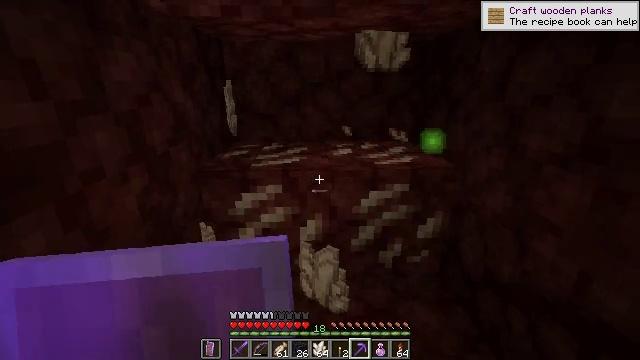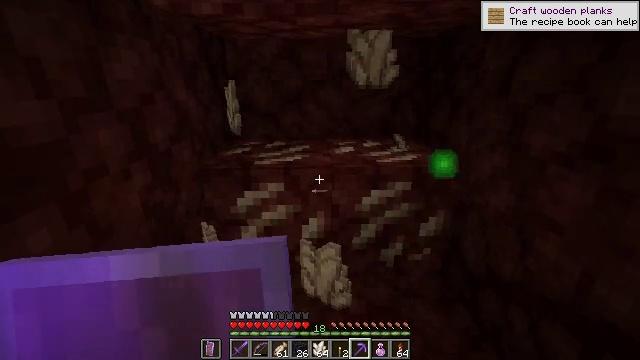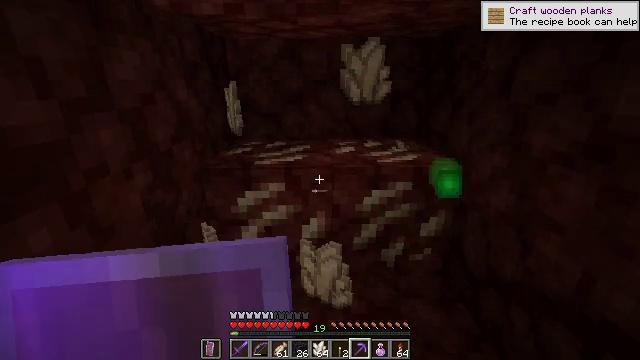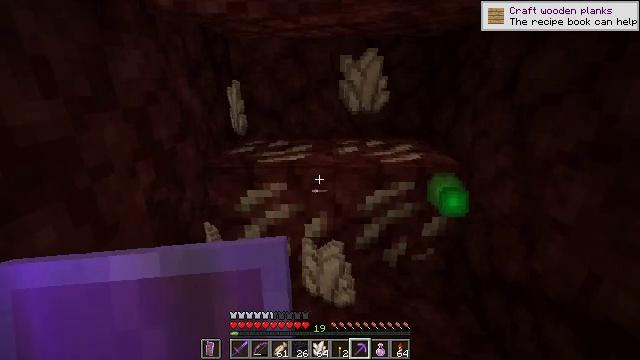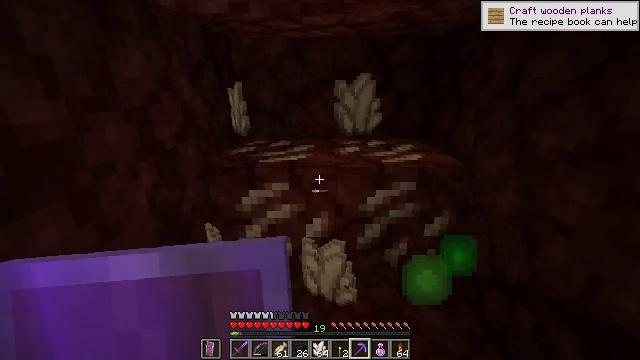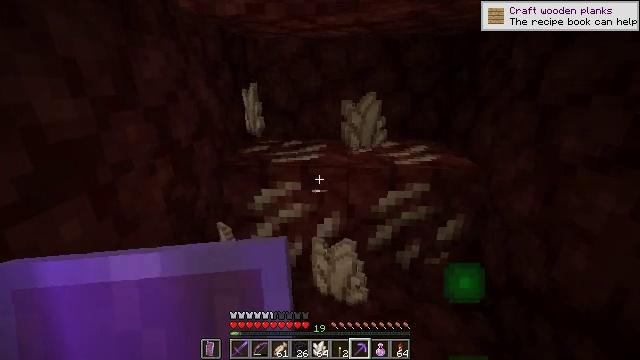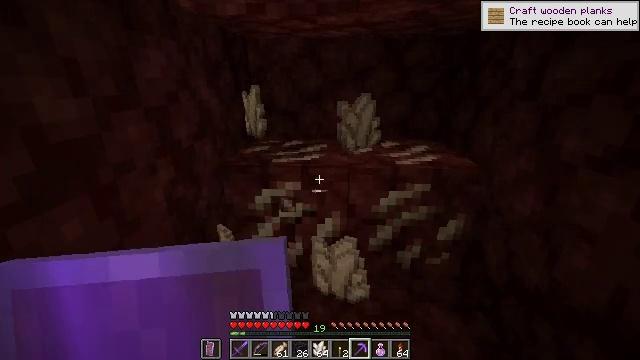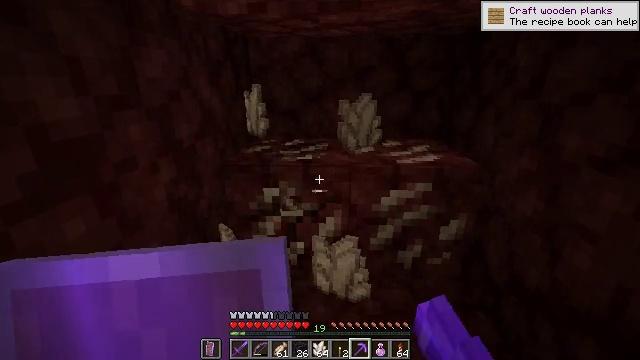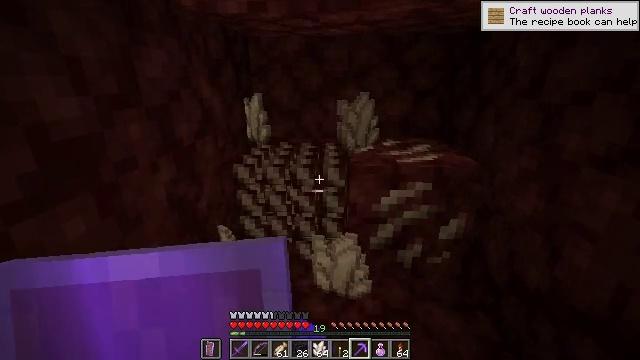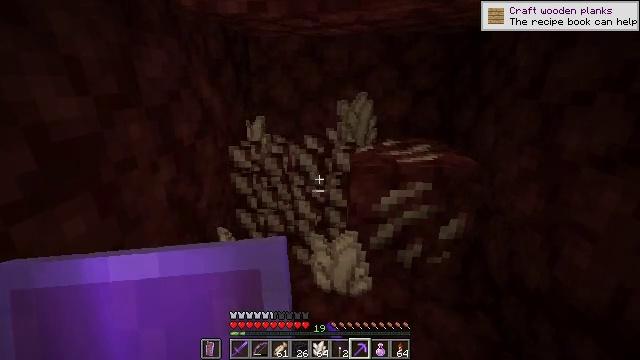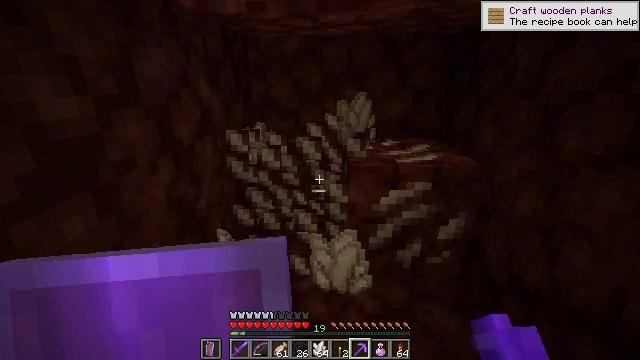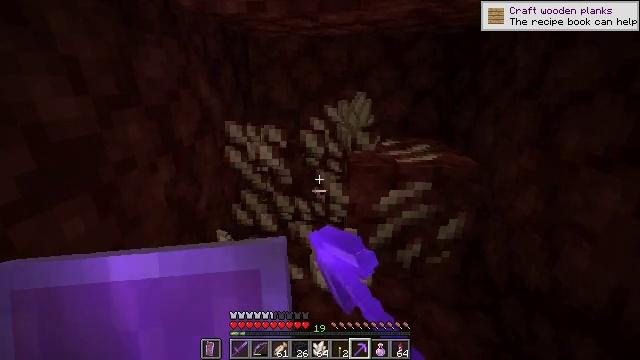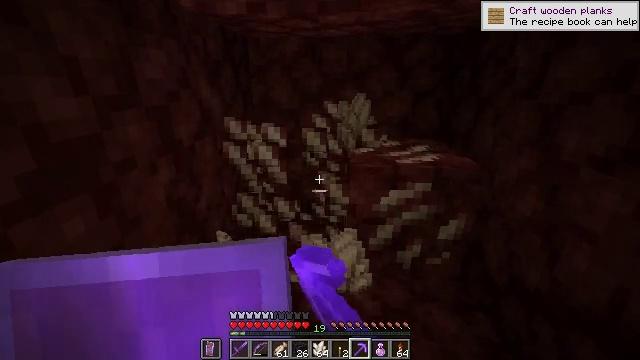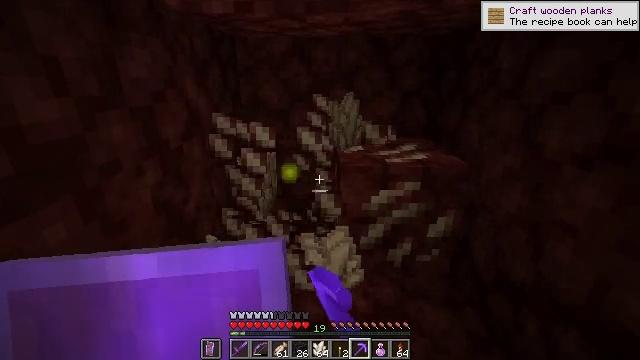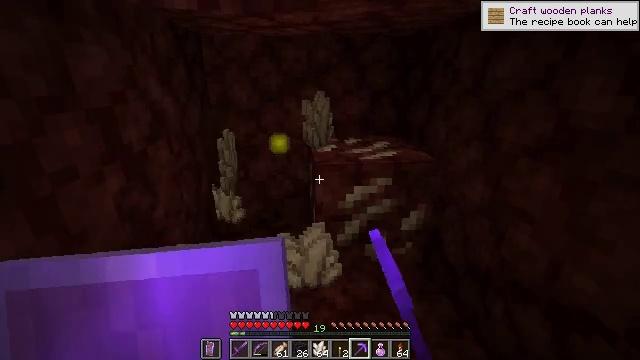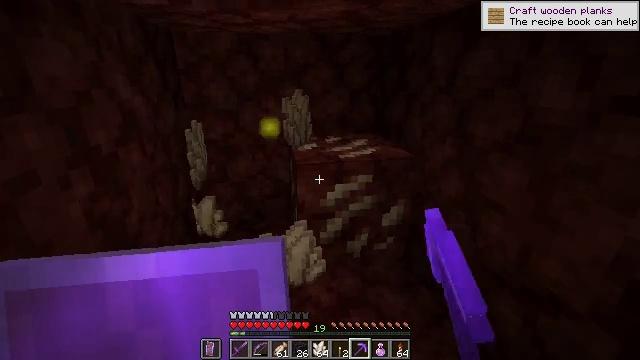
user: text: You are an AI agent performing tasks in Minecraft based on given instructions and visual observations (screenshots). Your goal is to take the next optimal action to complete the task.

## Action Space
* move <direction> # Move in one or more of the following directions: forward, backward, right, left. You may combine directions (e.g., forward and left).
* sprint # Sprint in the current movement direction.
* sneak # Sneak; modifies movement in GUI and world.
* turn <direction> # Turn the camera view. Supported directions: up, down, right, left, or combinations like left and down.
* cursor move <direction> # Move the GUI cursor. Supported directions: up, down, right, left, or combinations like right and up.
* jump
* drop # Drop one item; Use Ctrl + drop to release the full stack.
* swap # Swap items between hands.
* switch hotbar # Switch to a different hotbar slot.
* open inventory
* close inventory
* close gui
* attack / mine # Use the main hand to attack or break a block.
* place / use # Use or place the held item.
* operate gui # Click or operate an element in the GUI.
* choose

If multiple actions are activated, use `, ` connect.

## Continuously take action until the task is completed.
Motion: motion action
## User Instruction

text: Mine nether quartz ore in the Nether.
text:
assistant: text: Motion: no_op
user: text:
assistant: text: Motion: no_op
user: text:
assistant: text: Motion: no_op
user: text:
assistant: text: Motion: no_op
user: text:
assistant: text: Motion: turn left
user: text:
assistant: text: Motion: attack / mine
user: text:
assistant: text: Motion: attack / mine
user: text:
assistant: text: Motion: attack / mine
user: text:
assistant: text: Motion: attack / mine
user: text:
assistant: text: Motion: attack / mine
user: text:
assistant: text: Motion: attack / mine
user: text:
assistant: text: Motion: attack / mine
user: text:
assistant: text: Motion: turn right
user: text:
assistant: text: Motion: turn right
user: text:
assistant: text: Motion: turn right
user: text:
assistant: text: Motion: turn right
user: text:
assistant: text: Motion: no_op
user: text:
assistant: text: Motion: attack / mine
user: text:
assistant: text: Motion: attack / mine
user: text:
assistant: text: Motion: attack / mine
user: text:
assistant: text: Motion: attack / mine
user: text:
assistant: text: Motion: attack / mine
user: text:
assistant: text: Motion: attack / mine
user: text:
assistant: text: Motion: no_op
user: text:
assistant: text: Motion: no_op
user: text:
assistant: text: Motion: no_op
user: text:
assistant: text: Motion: no_op
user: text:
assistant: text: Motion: no_op
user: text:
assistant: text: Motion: turn left and down
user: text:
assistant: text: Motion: turn left and down